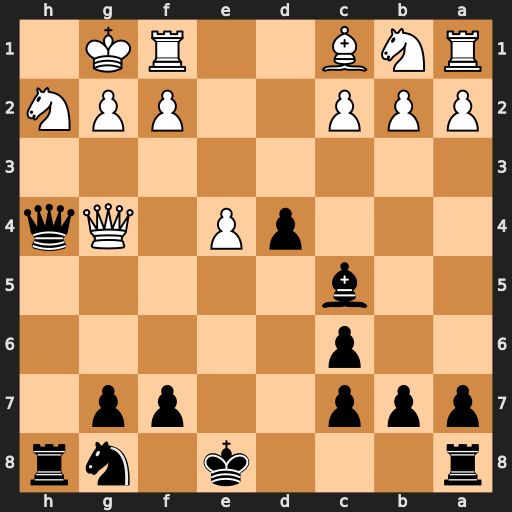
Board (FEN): r3k1nr/ppp2pp1/2p5/2b5/3pP1Qq/8/PPP2PPN/RNB2RK1
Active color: b
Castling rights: kq
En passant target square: -
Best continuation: Qxh2#